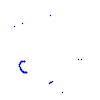
Particle: kaon